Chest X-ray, AP view. Patient: 57 years old, sex F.
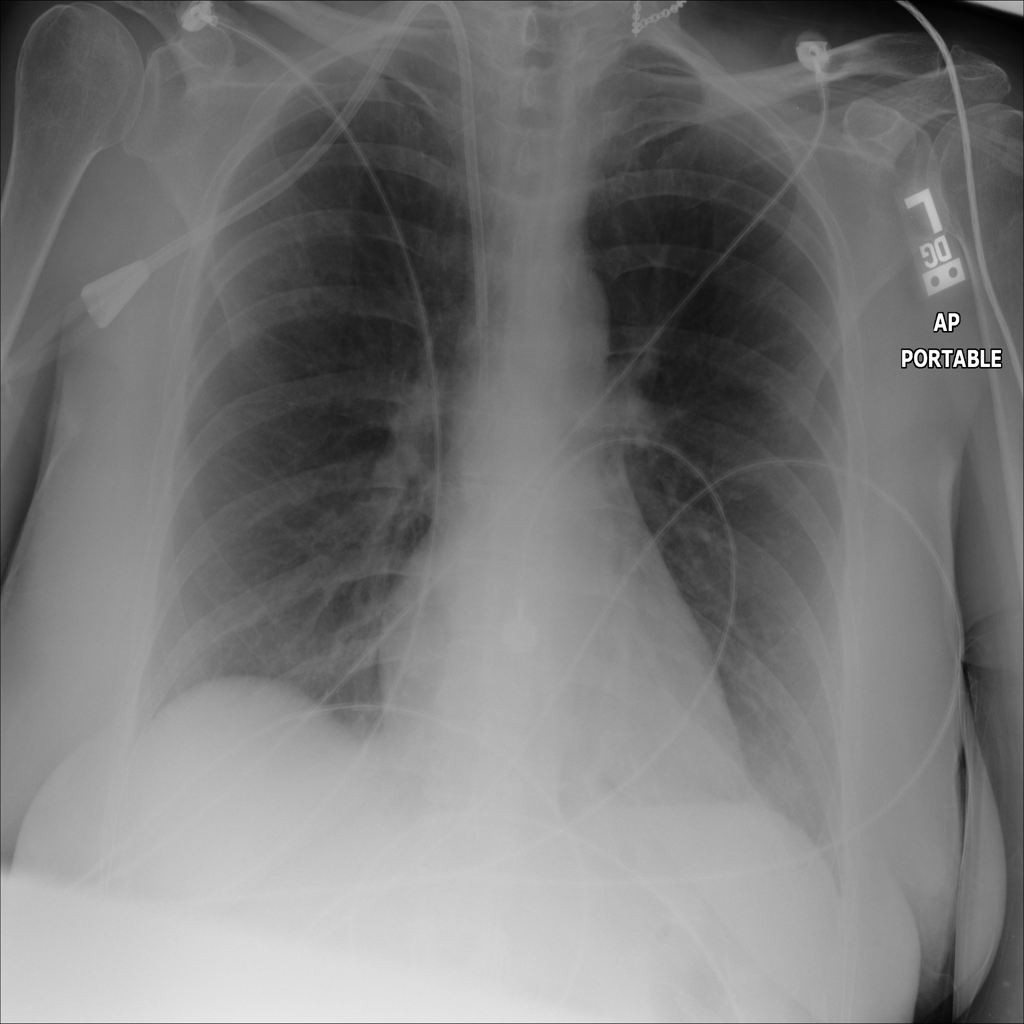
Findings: No Finding